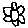
Label: flower